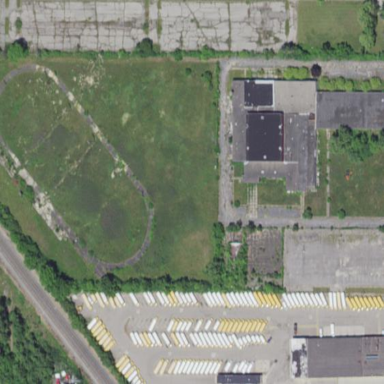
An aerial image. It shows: Brownfield site.